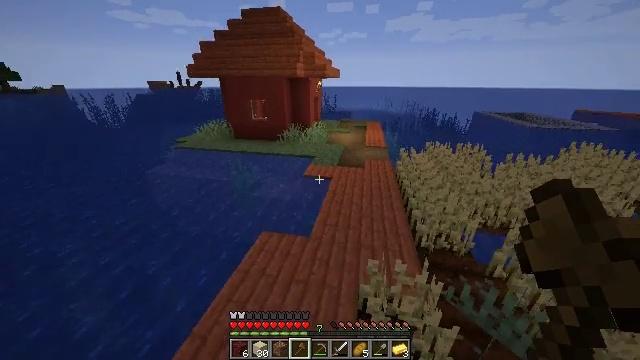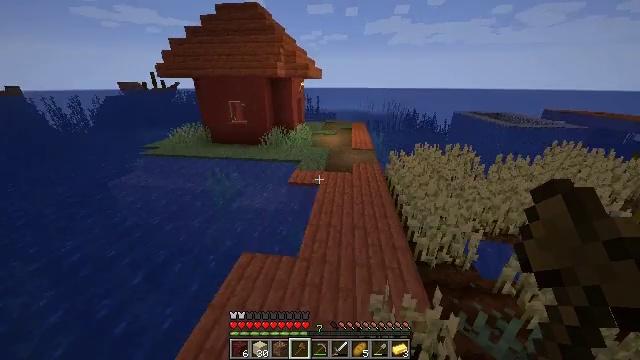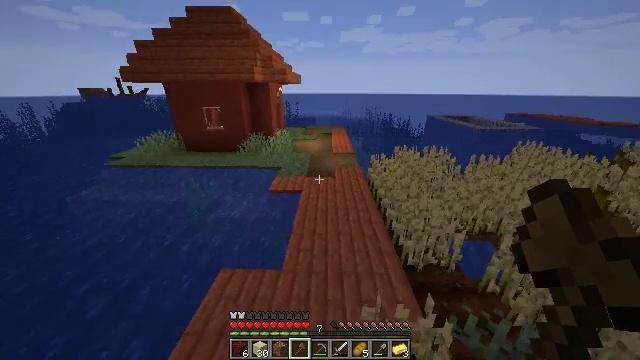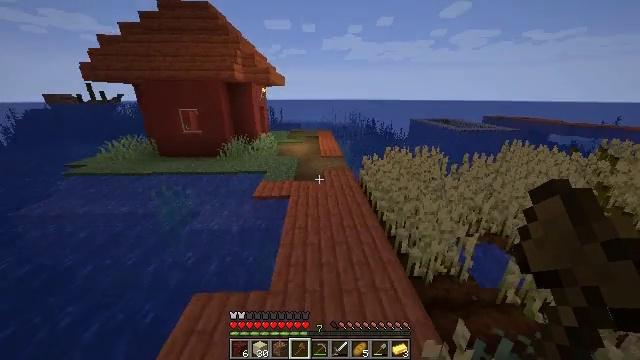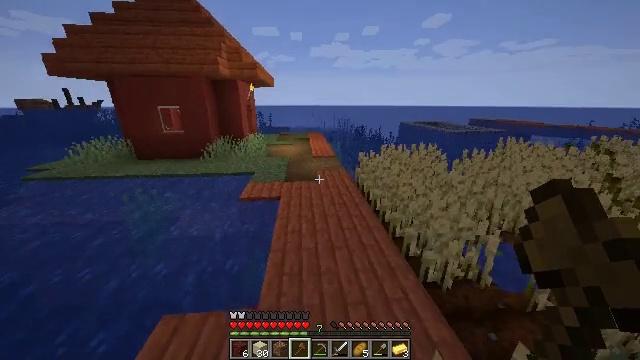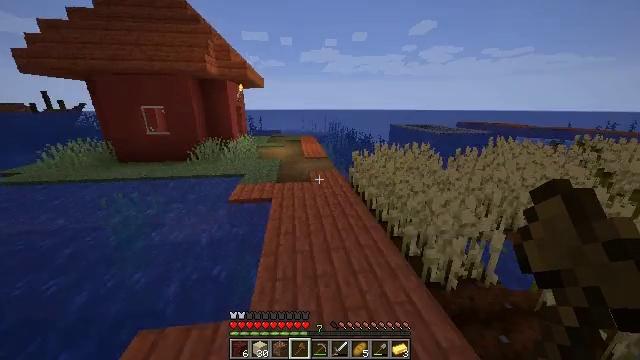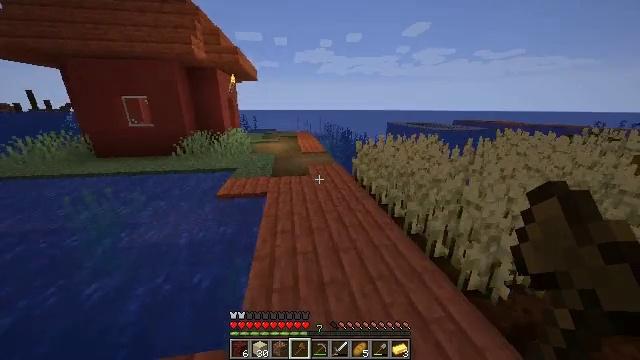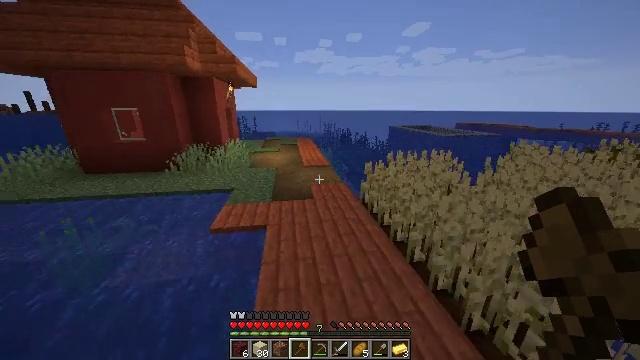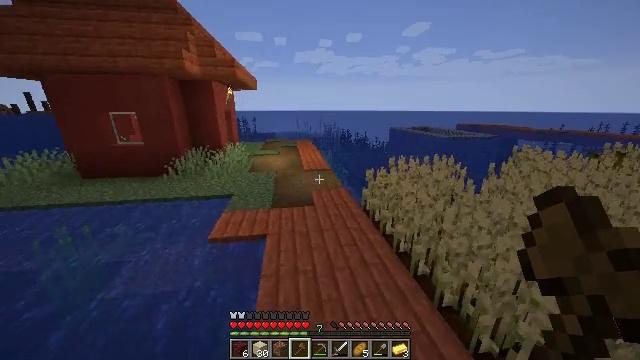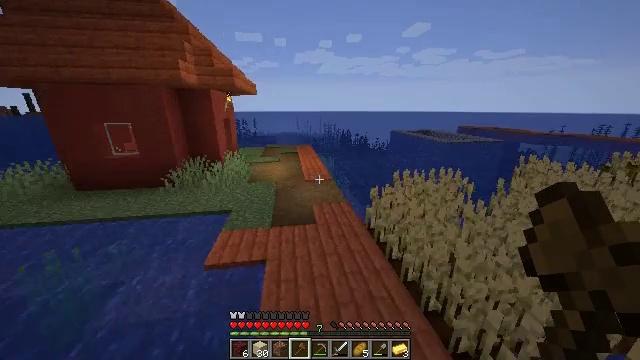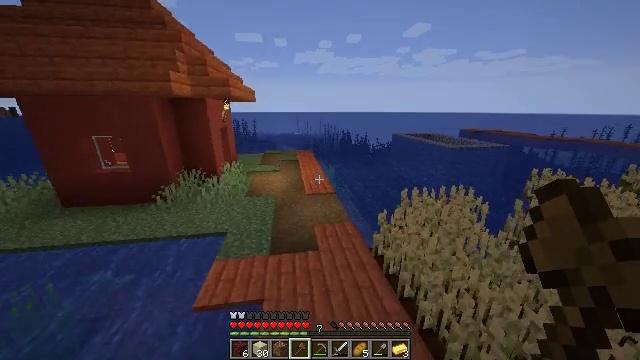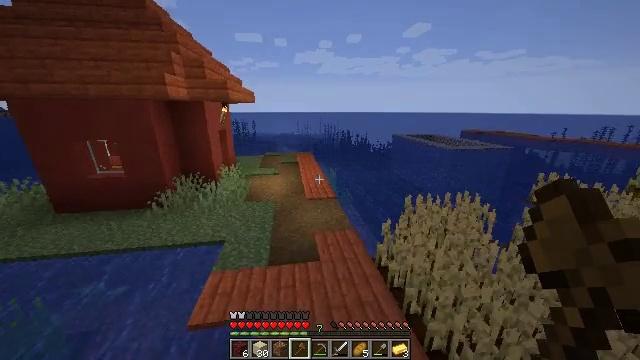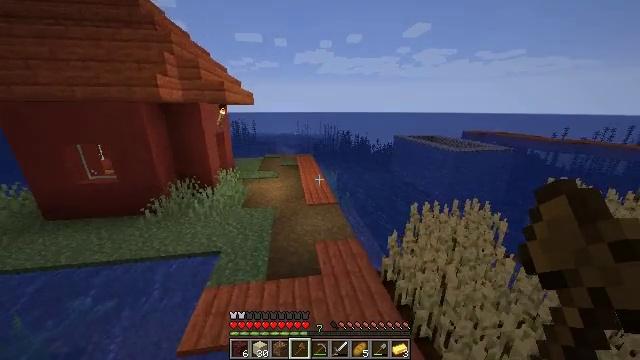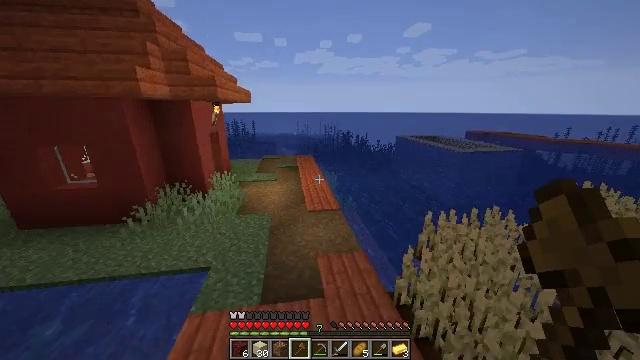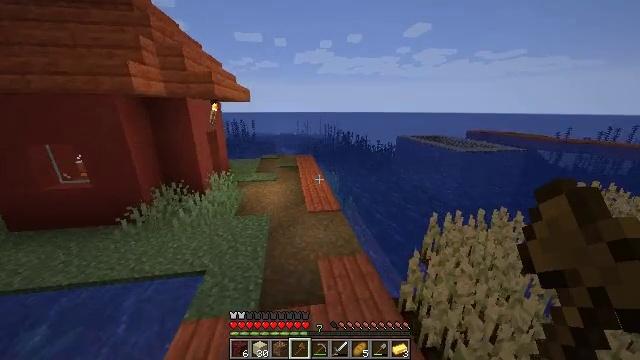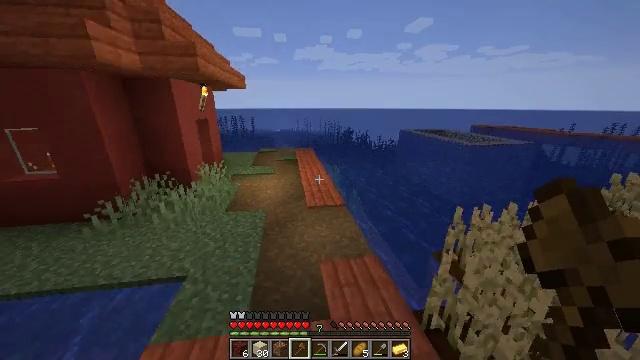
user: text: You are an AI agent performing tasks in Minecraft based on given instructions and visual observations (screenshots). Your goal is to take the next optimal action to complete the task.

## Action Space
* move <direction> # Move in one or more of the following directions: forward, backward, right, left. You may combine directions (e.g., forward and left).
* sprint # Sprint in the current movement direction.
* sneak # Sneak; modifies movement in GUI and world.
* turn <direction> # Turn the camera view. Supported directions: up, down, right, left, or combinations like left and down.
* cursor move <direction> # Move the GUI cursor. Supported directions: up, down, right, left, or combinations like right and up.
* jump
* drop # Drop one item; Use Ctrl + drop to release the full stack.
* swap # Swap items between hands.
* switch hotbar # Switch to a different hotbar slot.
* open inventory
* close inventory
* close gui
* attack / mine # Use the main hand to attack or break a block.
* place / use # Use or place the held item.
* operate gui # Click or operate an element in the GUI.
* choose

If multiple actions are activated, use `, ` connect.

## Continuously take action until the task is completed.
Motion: motion action
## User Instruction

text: Collect acacia planks from a structure.
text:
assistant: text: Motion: move forward, turn right, jump
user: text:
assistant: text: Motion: move forward, turn right and up, jump
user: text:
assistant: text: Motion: move forward, turn right and up, jump
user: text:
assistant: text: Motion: move forward, turn right and up, jump
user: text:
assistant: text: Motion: move forward, turn right and up, jump
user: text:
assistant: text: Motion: move forward, sprint, turn right, jump
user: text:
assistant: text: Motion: move forward, sprint, jump
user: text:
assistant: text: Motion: move forward, sprint, jump
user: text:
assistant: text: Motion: move forward, sprint, jump
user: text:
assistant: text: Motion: move forward, jump
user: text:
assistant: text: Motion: move forward, jump
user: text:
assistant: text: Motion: move forward, jump
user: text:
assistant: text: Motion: move forward, jump
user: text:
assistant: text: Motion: move forward, jump
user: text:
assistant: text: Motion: move forward, jump
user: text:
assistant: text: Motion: move forward, turn down, jump
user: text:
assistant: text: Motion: move forward, jump
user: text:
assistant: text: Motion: move forward, jump
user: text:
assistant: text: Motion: move forward, sprint, jump
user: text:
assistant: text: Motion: move forward, sprint, jump
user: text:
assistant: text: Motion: move forward, sprint, jump
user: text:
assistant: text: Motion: move forward, turn down, jump
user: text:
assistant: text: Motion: move forward, turn down, jump
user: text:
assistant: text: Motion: move forward, jump
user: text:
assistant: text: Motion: move forward, jump
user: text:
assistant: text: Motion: move forward, jump
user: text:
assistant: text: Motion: move forward, jump
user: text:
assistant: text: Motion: move forward, jump
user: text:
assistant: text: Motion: move forward, jump
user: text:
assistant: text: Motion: move forward, jump